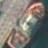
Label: Towing_vessel